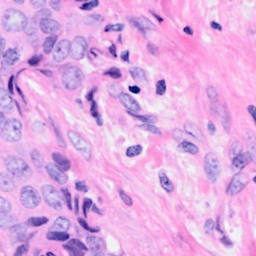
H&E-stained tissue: Breast